Question:
I'm making an autocad plugin and i want to create a new entity that is a combination of a line and the text.If i select the line the text is selected and backwords when i delete the line delete the text etc etc.How to treat them as one object referencing eachother?Is this possible?
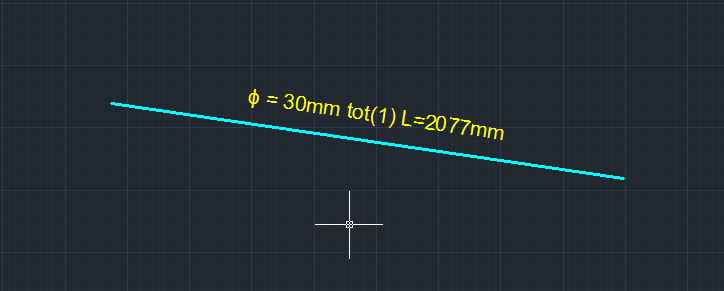
Answer: I recommend using groups. Below is a link on how to access groups, I'm sure that site has more information on creating groups.
Users can control whether objects are selected with the group based on the system variable, PICKSTYLE. you can use ctrl+ h to toggle the PICKSTYLE value.
<URL>